Field crop: tomato
Growth stage: 2
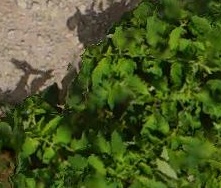
Species: tomato